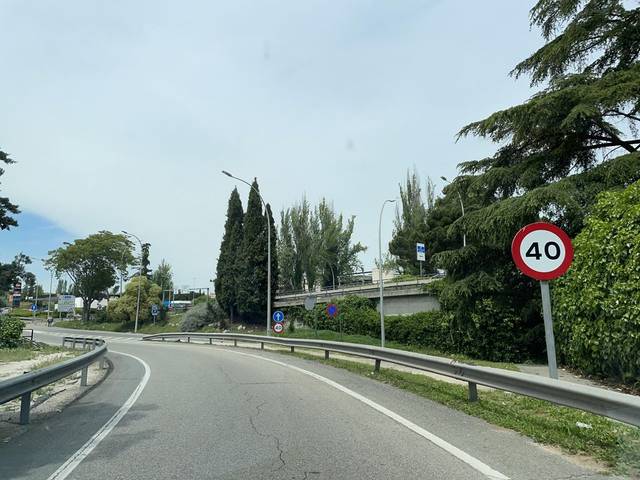
Region: Spain
Coordinates: 40.466, -3.571